Field crop: maize
Growth stage: 2
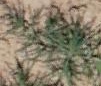
Species: salsola